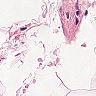
Metastatic tissue present: no